Field crop: maize
Growth stage: 2
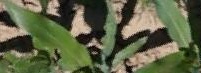
Species: maize